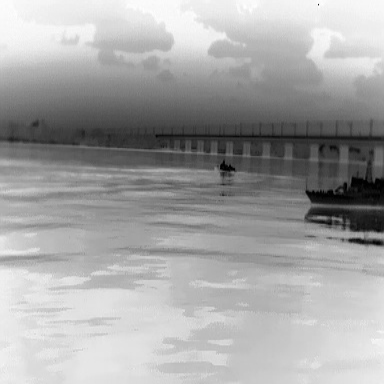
There is a canoe in the infrared image.